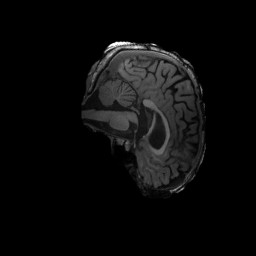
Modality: T1w
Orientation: sagittal
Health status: ill
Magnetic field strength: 3 T